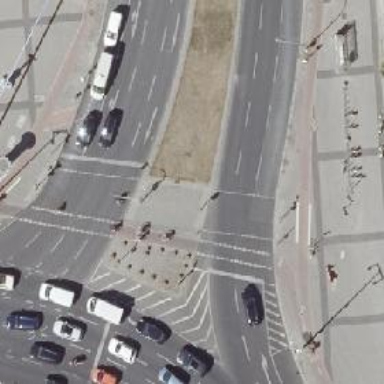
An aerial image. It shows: Unmarked road crossing.